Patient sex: F
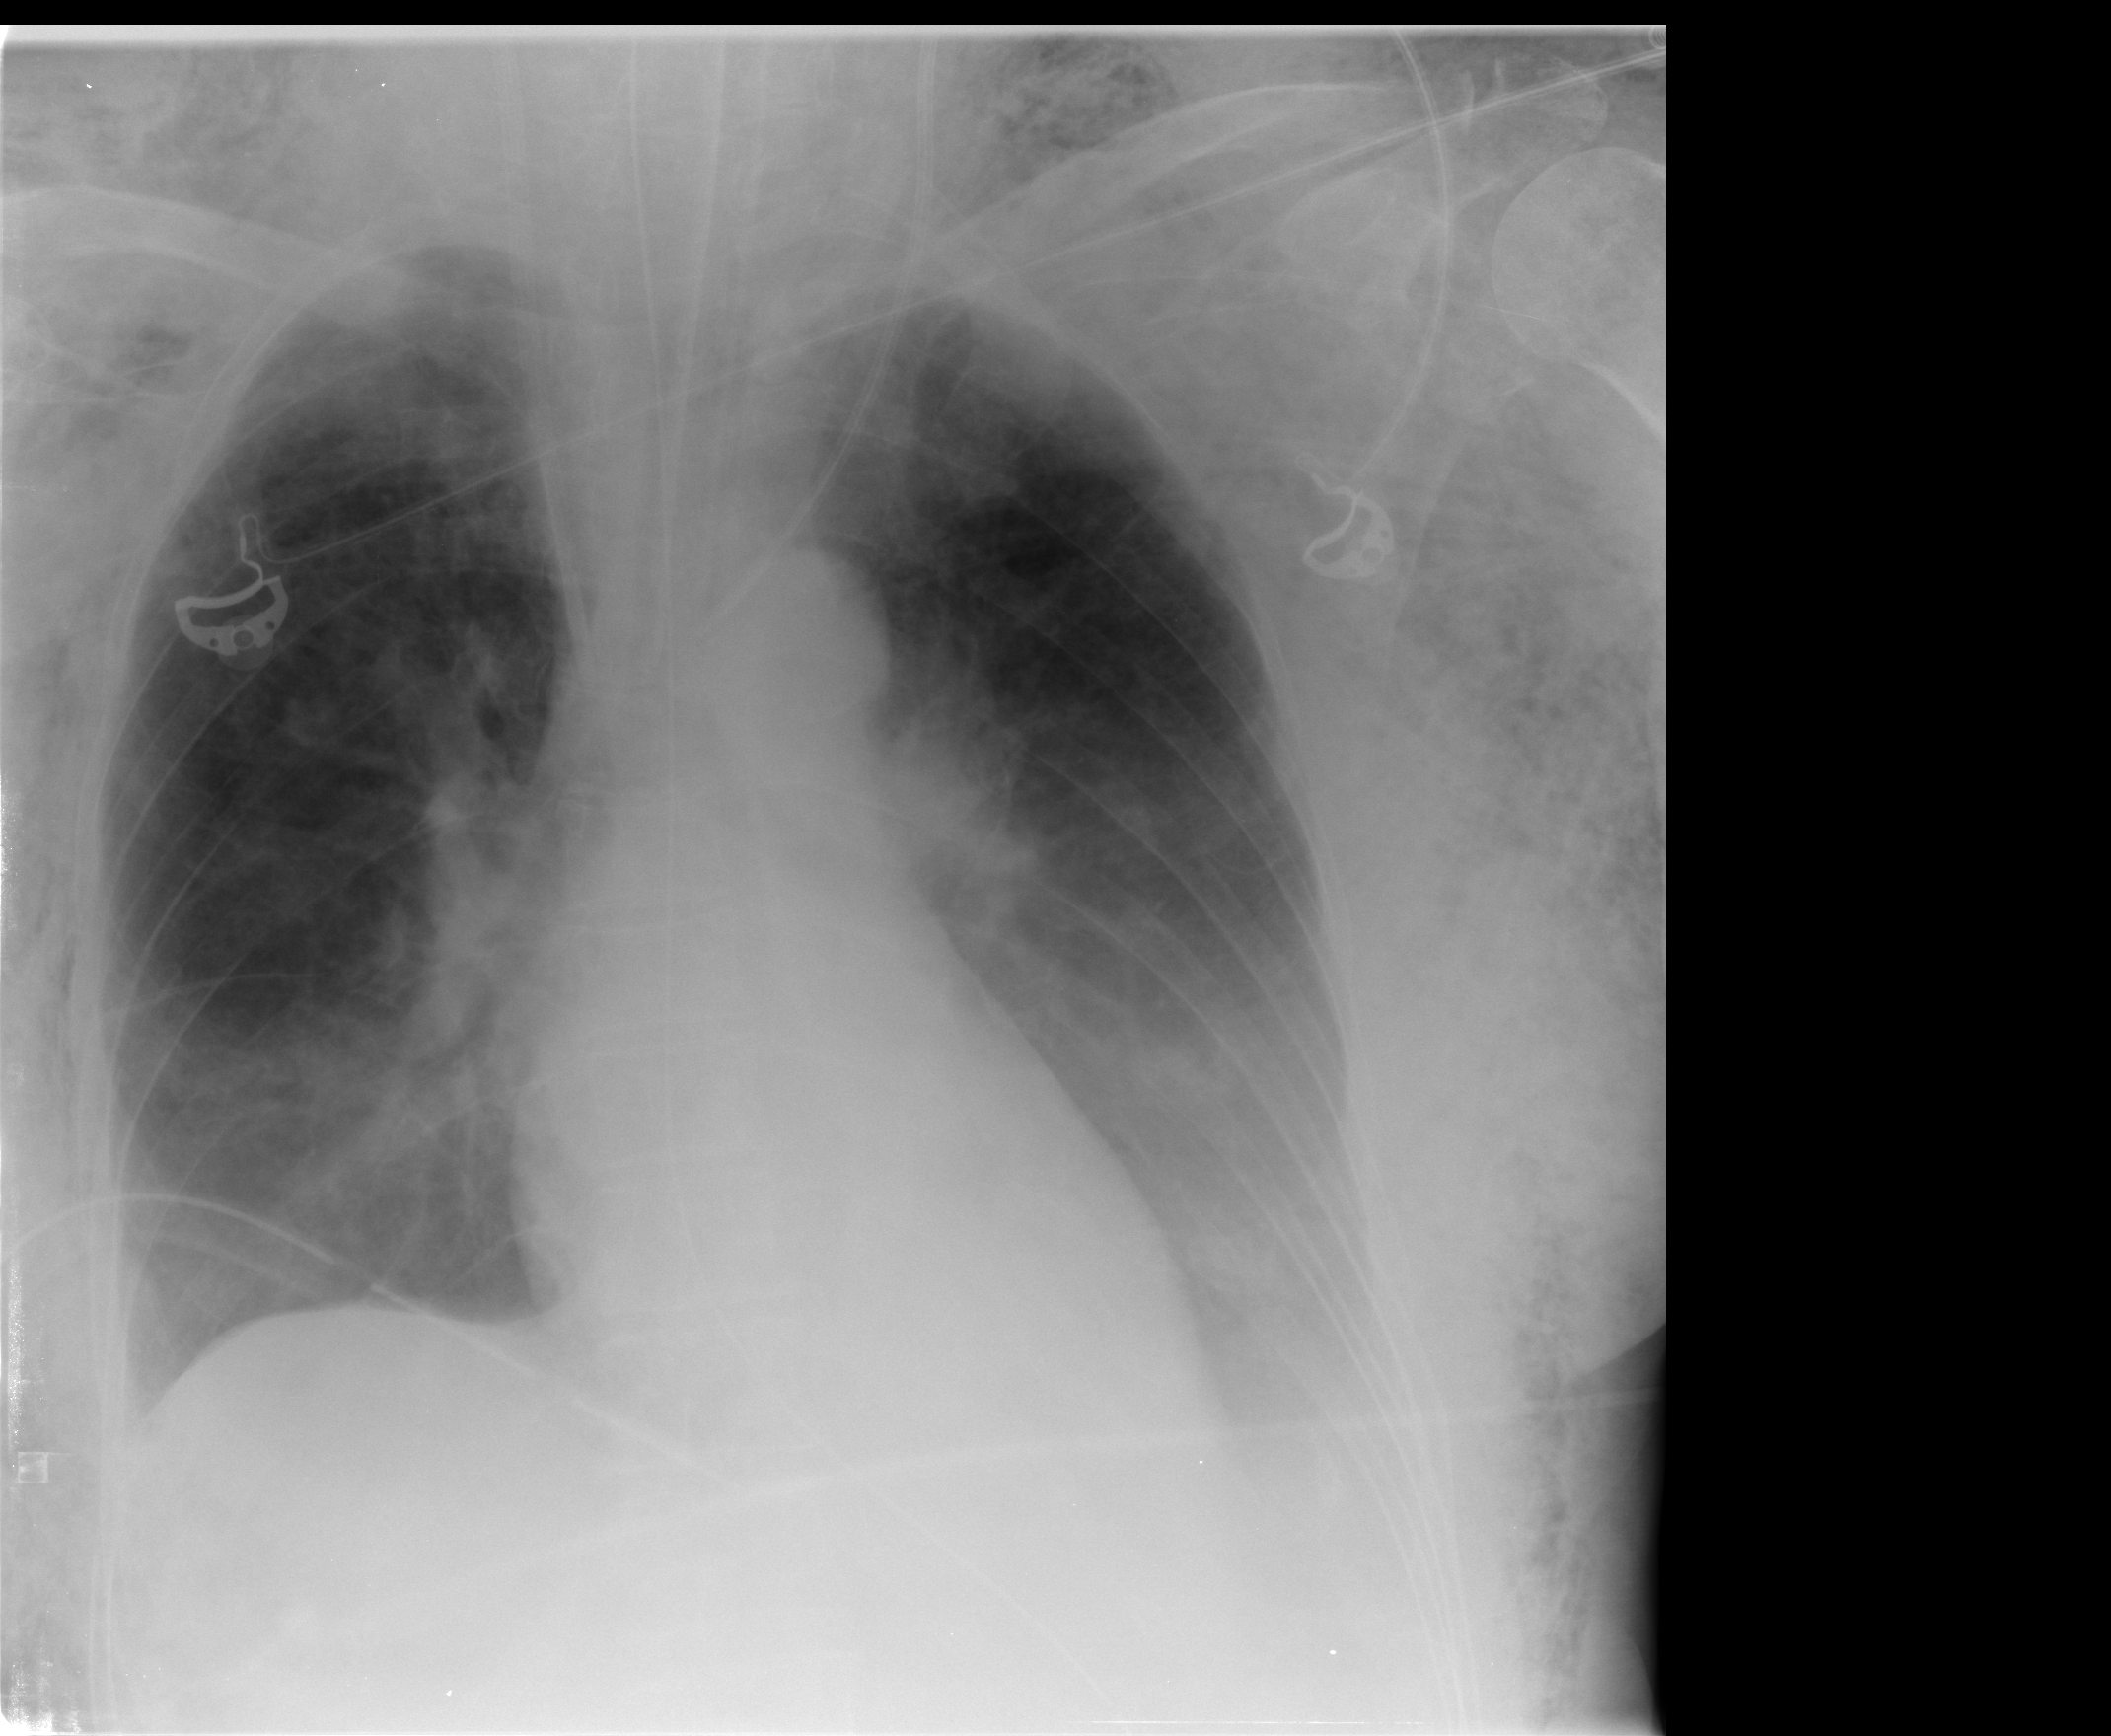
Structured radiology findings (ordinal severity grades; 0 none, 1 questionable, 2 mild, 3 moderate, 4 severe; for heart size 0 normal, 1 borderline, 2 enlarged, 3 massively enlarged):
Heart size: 0
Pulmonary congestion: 2
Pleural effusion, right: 0
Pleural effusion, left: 2
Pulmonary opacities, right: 0
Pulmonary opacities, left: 2
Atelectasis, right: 2
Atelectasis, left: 2